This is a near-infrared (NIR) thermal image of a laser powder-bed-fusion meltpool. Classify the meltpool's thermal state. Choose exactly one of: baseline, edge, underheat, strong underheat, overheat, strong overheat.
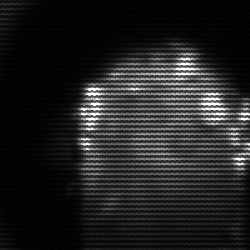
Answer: baseline